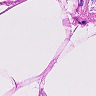
Metastatic tissue present: no